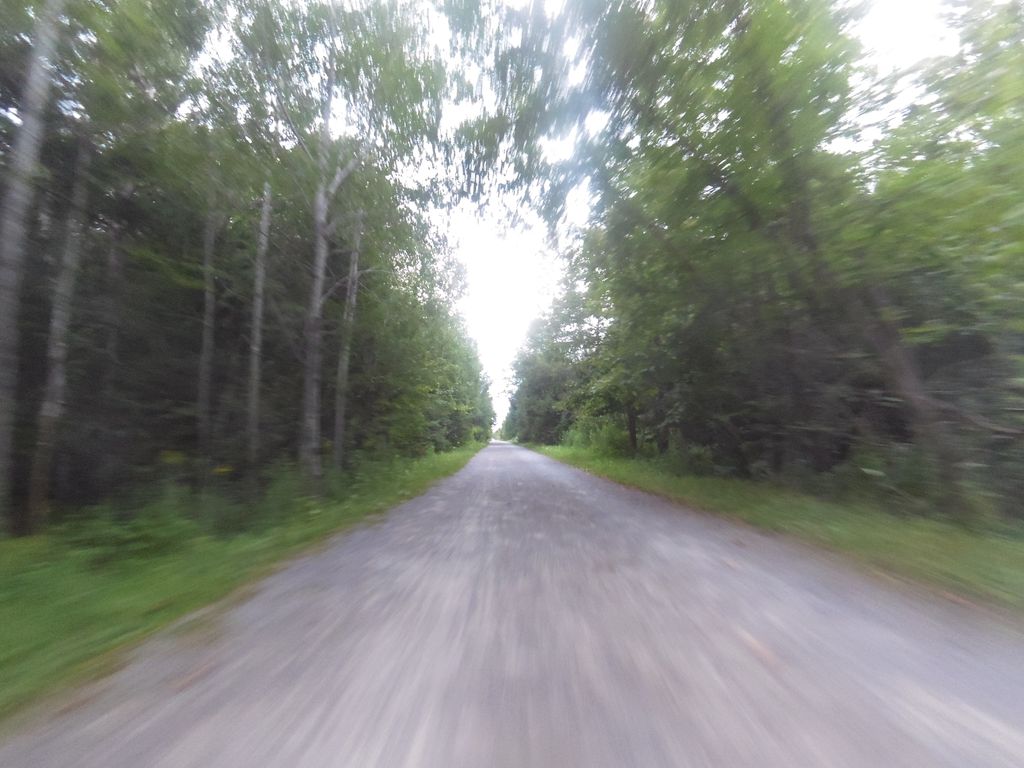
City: ottawa-gatineau